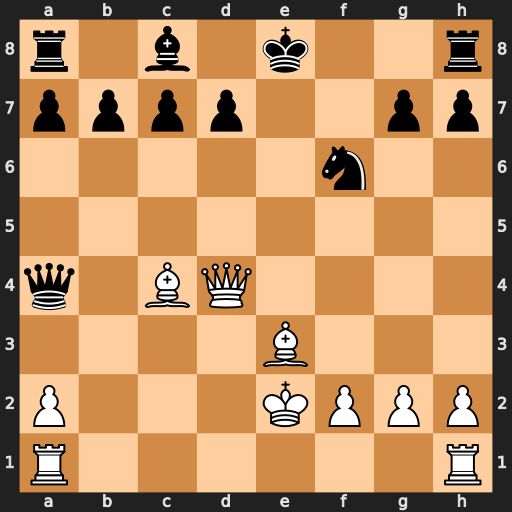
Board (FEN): r1b1k2r/pppp2pp/5n2/8/q1BQ4/4B3/P3KPPP/R6R
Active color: w
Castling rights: kq
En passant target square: -
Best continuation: Bf7+ Kxf7 Qxa4